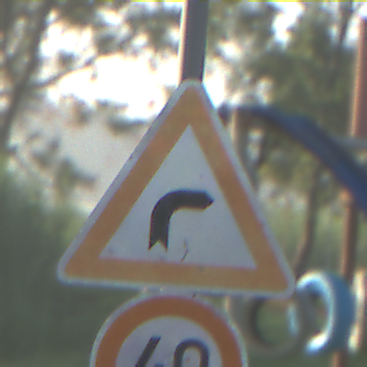
Verkehrszeichen: KurveRechts
Zusatzzeichen unten: Geschwindigkeit40
Umgebung: Outdoor, Suburban
Tageszeit: SunriseSunset
Wetter: PartlyCloudy
Licht: Natural
Jahreszeit: NotSpecified
Kontrast: HighContrast